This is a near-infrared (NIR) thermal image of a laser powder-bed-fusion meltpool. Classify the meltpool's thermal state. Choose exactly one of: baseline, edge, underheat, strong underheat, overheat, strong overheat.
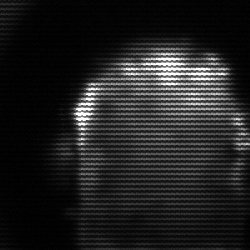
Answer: baseline